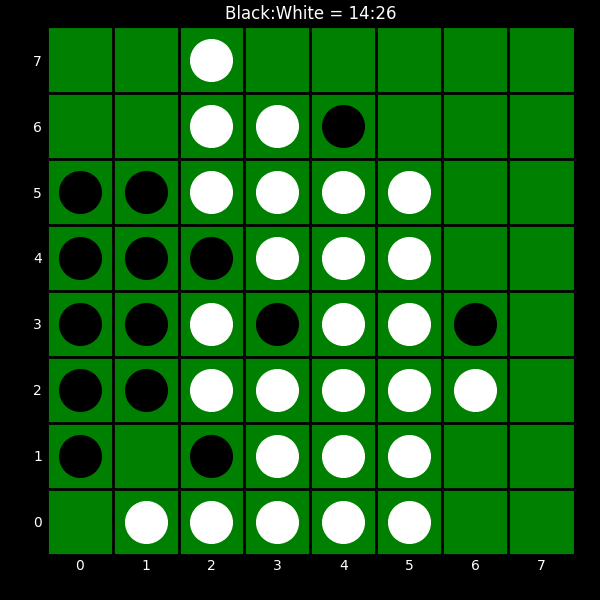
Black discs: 14
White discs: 26